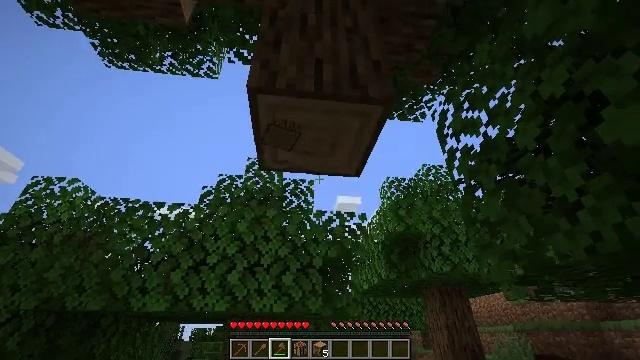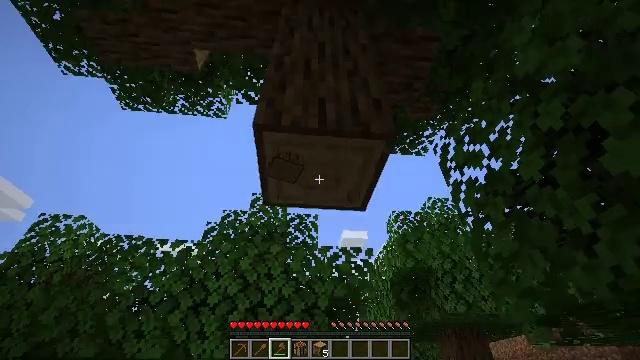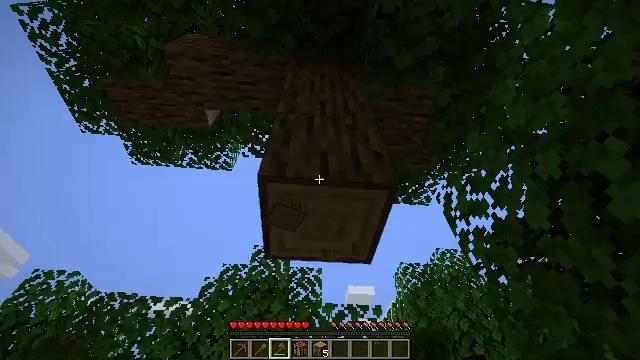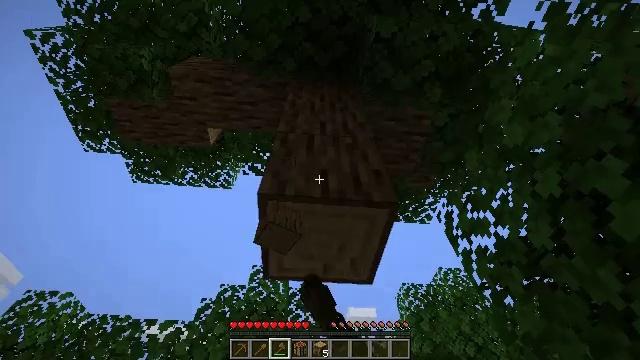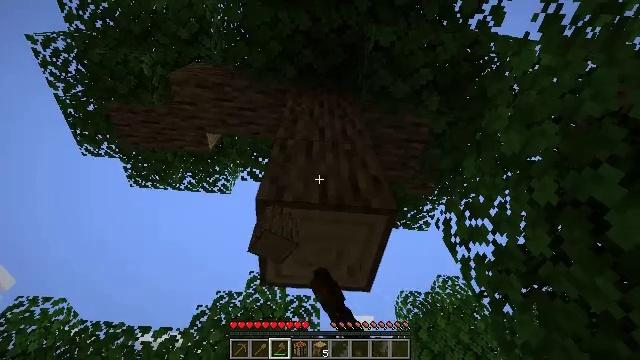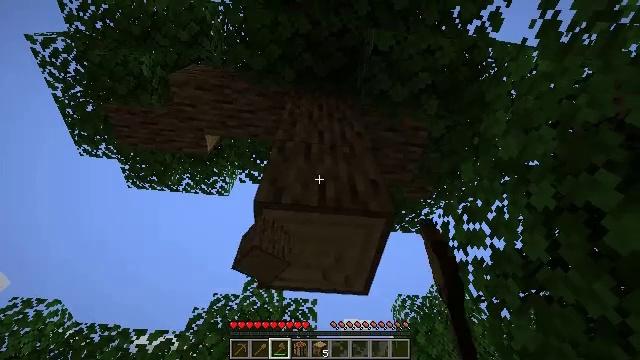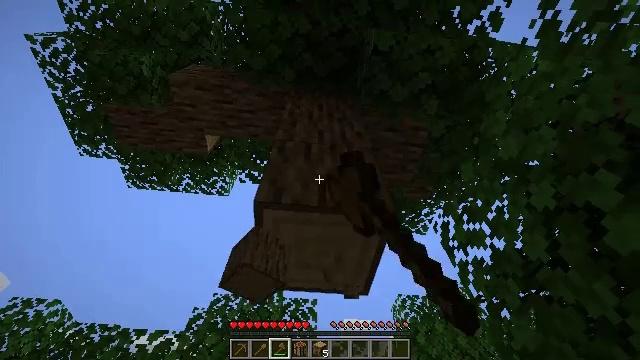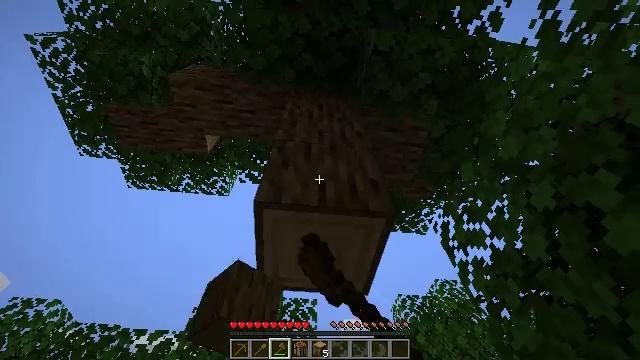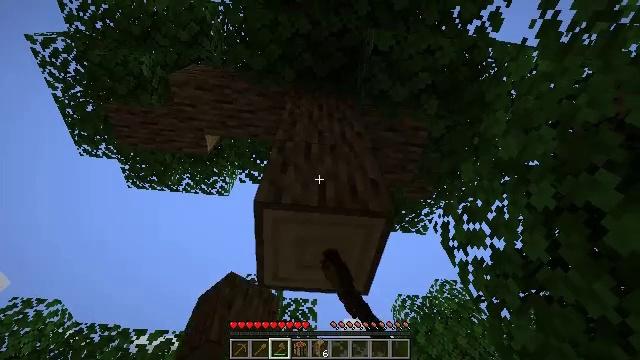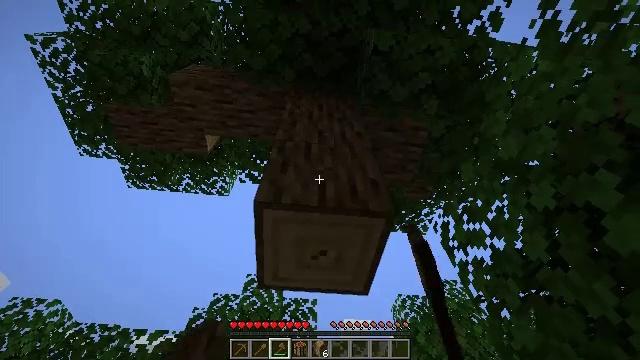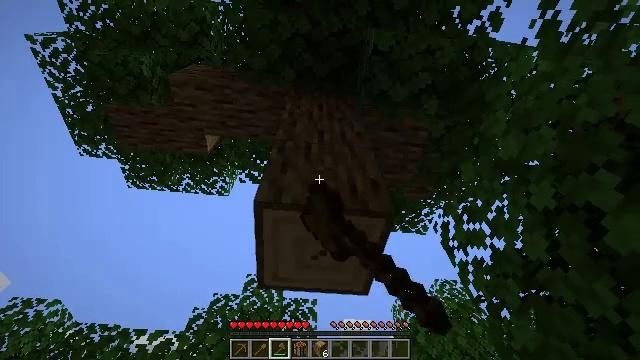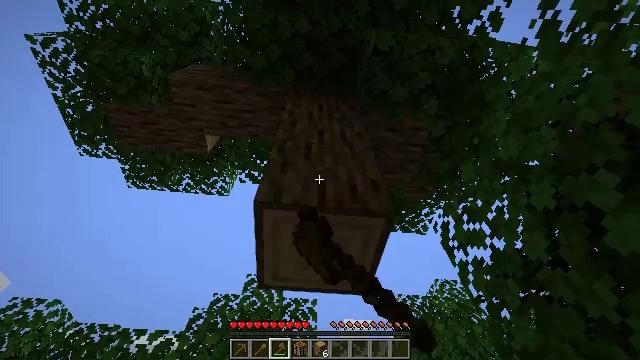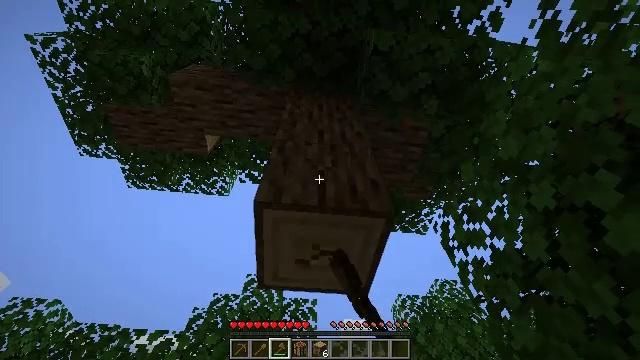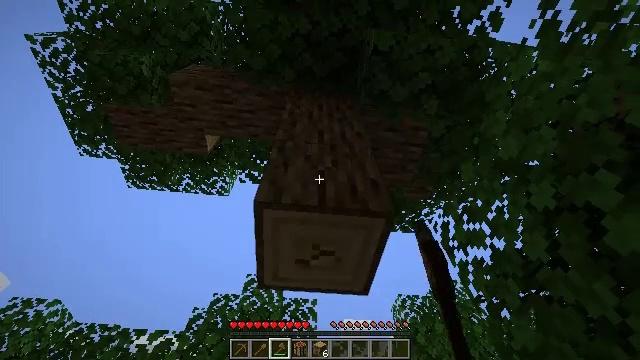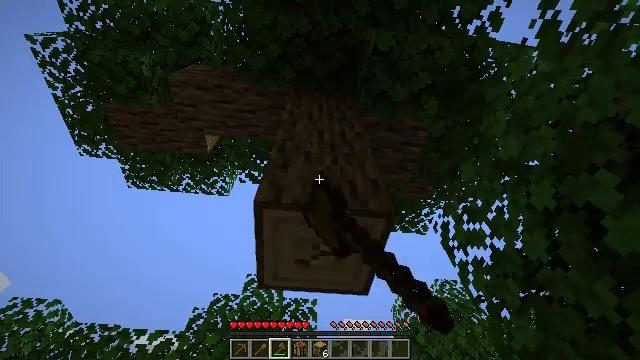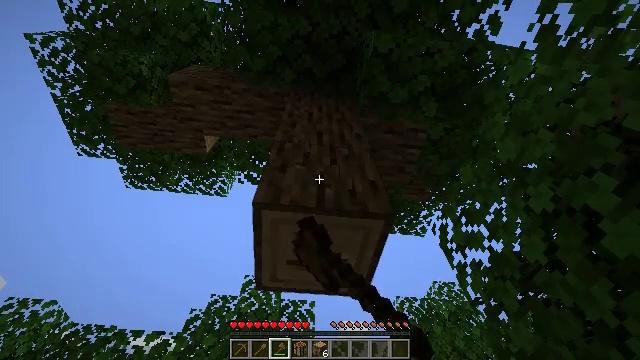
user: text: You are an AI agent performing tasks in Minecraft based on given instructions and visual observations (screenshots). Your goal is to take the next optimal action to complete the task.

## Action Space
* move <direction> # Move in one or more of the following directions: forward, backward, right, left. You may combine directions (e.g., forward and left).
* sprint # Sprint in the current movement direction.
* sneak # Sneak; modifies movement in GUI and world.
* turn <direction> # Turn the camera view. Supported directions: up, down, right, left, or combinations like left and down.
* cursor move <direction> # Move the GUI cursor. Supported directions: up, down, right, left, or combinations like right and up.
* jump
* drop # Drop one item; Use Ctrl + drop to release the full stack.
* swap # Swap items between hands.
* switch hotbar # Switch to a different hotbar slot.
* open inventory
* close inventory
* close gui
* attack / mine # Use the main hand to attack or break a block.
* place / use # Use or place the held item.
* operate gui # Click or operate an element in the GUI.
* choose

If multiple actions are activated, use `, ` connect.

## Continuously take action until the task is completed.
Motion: motion action
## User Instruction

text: Chop down the oak log.
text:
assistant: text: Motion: turn left and up, attack / mine
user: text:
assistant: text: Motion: turn up, attack / mine
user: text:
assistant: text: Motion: turn up, attack / mine
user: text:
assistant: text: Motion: turn up, attack / mine
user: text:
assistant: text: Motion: attack / mine
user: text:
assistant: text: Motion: attack / mine
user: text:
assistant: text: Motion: attack / mine
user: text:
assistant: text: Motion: attack / mine
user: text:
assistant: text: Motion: attack / mine
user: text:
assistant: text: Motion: attack / mine
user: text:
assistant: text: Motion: attack / mine
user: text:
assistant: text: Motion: attack / mine
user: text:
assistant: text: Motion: attack / mine
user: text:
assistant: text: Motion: attack / mine
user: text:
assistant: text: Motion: attack / mine
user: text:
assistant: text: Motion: attack / mine
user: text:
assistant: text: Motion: attack / mine
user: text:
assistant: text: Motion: attack / mine
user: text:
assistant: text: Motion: attack / mine
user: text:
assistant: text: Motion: attack / mine
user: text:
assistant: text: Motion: attack / mine
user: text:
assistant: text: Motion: attack / mine
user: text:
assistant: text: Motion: attack / mine
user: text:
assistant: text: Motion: attack / mine
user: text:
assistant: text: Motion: attack / mine
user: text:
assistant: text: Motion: attack / mine
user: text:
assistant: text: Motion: attack / mine
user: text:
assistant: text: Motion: attack / mine
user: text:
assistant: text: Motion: attack / mine
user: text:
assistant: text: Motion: attack / mine